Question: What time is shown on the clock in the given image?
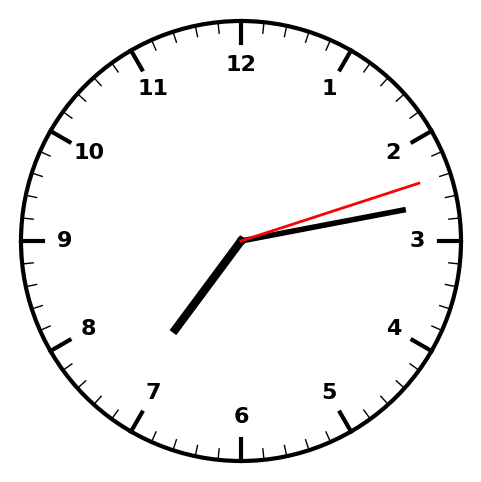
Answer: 07:13:12